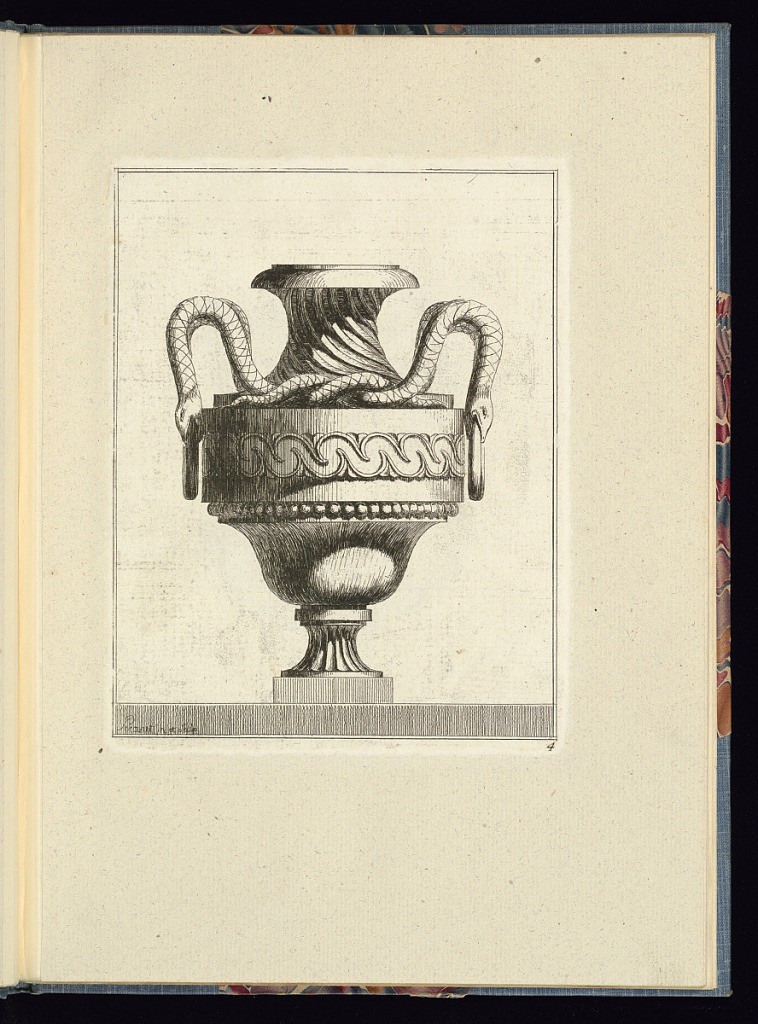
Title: Ornamental Vase Design
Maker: L.N. Percenet, French, born 1736
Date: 1761
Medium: Etching on laid paper
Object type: Print
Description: Vase with two handles made of snakes. The tails of the snake wind around each other at the center of the vase; the snakes arch upward and their mouths bite rings on either side of the vase. The belly of the vase has a band of waves at its center. The foot of the vase is fluted and tapered and is raised on a small socle. The vase is elevated on a platform that extends to the edge of the image. The plate is signed and numbered.